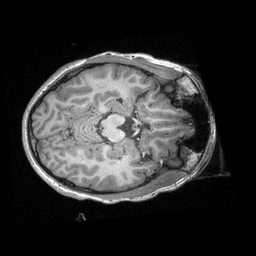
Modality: T1w
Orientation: axial
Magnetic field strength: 3 T